Field crop: maize
Growth stage: 1
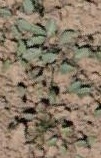
Species: convolvulus